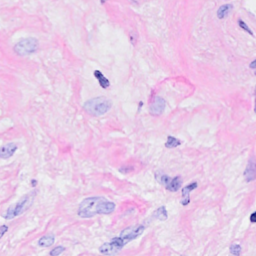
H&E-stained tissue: Breast